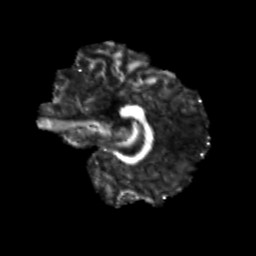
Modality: FA
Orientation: sagittal
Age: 24
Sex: female
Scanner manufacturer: siemens
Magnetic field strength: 3 T
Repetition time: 3.5 s
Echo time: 0.113 s